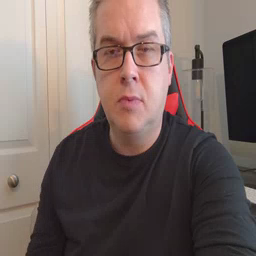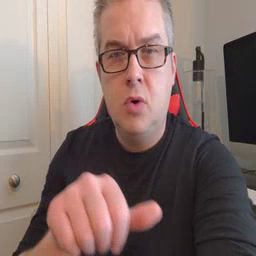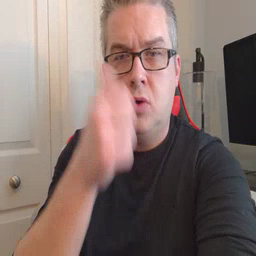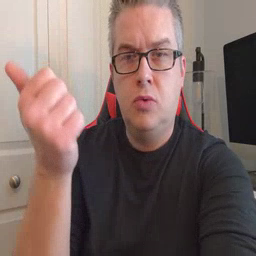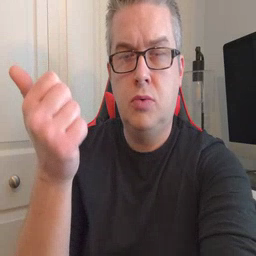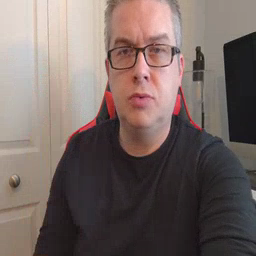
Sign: another